Interaction volume radius: 10 \u00c5
Interaction volume height: 15 \u00c5
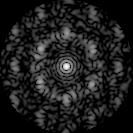
Disorder parameter: 0.6832